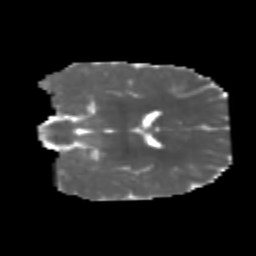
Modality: MD
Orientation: coronal
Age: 7
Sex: male
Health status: healthy